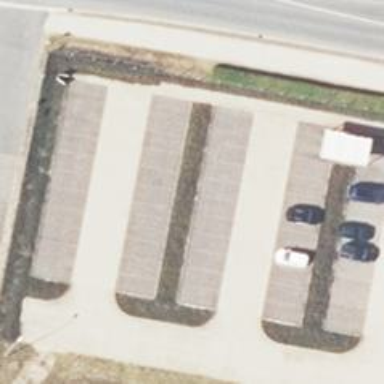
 indicated by the surface parking amenity."